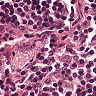
Metastatic tissue present: no